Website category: university
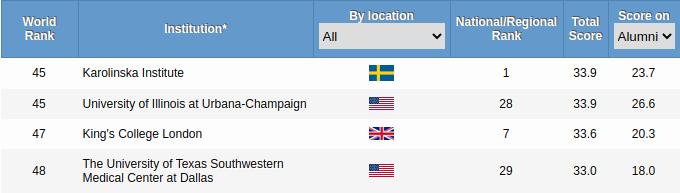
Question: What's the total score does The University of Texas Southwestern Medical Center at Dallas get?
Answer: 33.0

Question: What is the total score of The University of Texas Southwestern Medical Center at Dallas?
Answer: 33.0

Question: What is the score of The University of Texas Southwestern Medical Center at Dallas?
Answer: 33.0

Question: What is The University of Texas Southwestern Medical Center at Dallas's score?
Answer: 33.0

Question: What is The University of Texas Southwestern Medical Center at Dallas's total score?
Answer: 33.0

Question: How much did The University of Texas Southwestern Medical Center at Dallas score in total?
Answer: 33.0

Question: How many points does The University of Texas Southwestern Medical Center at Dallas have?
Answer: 33.0

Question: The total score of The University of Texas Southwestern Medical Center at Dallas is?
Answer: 33.0

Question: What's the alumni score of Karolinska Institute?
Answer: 23.7

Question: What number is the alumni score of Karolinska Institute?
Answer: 23.7

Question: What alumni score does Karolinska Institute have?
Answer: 23.7

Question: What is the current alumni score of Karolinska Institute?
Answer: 23.7

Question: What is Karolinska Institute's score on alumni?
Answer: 23.7

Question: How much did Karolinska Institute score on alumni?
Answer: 23.7

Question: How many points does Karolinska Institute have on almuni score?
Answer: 23.7

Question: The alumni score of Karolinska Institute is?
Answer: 23.7

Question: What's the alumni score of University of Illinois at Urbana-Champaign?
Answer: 26.6

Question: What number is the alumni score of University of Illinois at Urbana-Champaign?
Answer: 26.6

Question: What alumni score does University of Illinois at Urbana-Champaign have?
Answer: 26.6

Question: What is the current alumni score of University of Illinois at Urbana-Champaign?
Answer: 26.6

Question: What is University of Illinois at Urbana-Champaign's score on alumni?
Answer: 26.6

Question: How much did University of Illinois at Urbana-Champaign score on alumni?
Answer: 26.6

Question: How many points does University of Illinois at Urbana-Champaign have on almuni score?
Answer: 26.6

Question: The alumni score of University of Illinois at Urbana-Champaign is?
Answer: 26.6

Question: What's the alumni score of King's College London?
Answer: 20.3

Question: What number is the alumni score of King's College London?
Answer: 20.3

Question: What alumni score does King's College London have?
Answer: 20.3

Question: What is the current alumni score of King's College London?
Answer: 20.3

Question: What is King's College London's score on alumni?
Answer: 20.3

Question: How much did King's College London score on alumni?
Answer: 20.3

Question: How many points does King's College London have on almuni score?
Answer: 20.3

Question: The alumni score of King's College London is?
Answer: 20.3

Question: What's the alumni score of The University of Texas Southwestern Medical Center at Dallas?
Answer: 18.0

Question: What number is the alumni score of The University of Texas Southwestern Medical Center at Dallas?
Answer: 18.0

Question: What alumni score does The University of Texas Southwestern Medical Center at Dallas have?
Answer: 18.0

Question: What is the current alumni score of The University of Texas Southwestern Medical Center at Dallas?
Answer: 18.0

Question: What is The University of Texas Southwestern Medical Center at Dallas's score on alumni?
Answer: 18.0

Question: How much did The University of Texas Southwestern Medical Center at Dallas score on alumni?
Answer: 18.0

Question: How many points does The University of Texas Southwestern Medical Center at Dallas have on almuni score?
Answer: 18.0

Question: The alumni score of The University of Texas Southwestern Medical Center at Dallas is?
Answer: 18.0

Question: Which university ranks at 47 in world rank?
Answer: King's College London

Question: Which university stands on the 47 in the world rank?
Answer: King's College London

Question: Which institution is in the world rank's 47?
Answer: King's College London

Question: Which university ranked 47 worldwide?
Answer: King's College London

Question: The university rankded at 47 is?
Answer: King's College London

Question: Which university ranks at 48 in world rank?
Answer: The University of Texas Southwestern Medical Center at Dallas

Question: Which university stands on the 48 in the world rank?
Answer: The University of Texas Southwestern Medical Center at Dallas

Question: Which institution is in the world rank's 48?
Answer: The University of Texas Southwestern Medical Center at Dallas

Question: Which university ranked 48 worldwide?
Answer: The University of Texas Southwestern Medical Center at Dallas

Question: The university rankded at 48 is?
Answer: The University of Texas Southwestern Medical Center at Dallas

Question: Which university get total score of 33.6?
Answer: King's College London

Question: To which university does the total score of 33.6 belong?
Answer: King's College London

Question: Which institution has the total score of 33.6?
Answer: King's College London

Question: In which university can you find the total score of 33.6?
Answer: King's College London

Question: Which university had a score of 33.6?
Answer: King's College London

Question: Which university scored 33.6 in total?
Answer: King's College London

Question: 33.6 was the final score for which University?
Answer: King's College London

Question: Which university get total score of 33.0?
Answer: The University of Texas Southwestern Medical Center at Dallas

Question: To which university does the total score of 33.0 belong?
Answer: The University of Texas Southwestern Medical Center at Dallas

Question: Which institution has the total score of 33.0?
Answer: The University of Texas Southwestern Medical Center at Dallas

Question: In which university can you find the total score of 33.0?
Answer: The University of Texas Southwestern Medical Center at Dallas

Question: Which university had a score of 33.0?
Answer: The University of Texas Southwestern Medical Center at Dallas

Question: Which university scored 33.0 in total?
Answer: The University of Texas Southwestern Medical Center at Dallas

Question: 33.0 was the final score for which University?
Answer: The University of Texas Southwestern Medical Center at Dallas